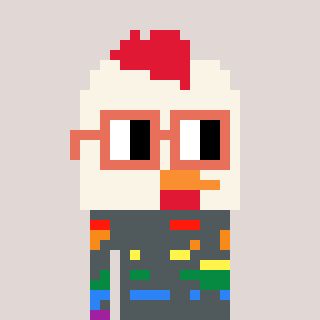
a pixel art character with square orange glasses, a chicken-shaped head and a grayscale-colored body on a warm background